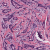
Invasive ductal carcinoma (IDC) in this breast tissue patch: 1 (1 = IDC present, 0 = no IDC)